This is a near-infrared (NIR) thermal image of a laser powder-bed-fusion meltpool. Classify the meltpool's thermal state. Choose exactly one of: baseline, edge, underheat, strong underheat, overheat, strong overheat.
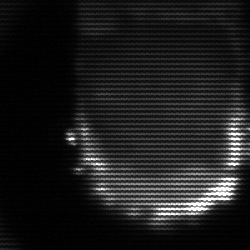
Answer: baseline